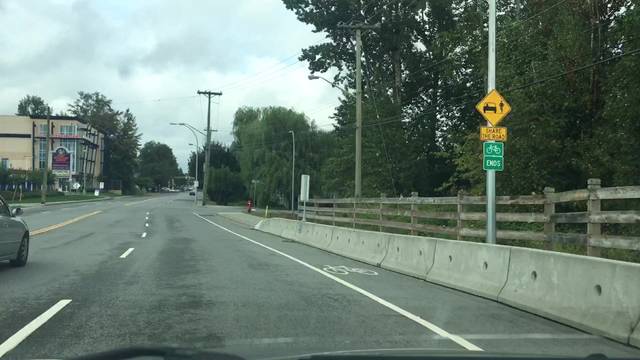
Region: Canada
Coordinates: 49.105, -122.638